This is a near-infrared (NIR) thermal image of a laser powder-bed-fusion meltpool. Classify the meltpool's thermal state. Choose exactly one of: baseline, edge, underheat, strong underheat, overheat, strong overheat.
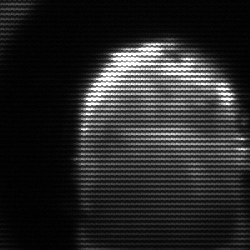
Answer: baseline